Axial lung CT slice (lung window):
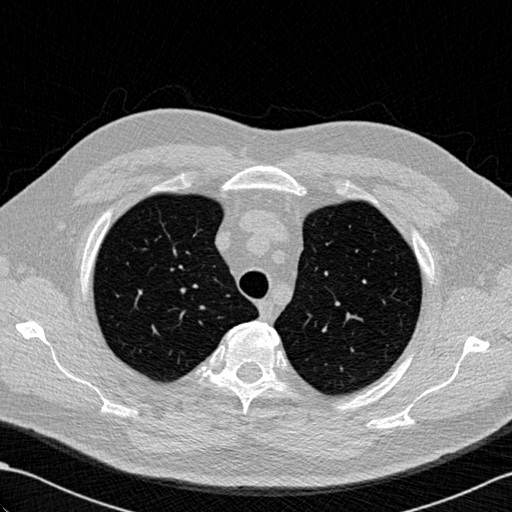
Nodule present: no